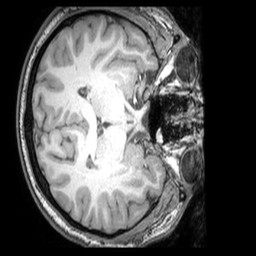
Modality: T1w
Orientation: axial
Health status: healthy
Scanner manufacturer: philips
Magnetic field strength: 3 T
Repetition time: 0.007351 s
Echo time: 0.003269 s